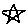
Label: star